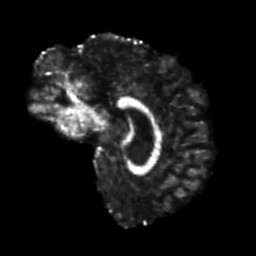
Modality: FA
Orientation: sagittal
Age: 30
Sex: male
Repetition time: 8.4 s
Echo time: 0.09 s